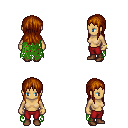
a pixel art fantasy rpg character, female body template, human, tanned skin, green tattered cape, red pants, brunette unkempt hairstyle, bracelets, brown shoes, four views (front, back, left, right), 2x2 character sprite sheet, small pixel art, hard edges, no anti-aliasing